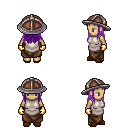
a pixel art fantasy rpg character, female body template, human, tanned skin, white tunic, robe skirt, purple unkempt hairstyle, chain helm, gold gloves, brown slippers, four views (front, back, left, right), 2x2 character sprite sheet, small pixel art, hard edges, no anti-aliasing